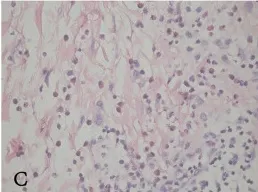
(C) Some lymphocytes and a few eosinophils in the dermis.
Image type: pathology (h&e)